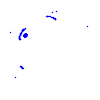
Particle: electron